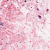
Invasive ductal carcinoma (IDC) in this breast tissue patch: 0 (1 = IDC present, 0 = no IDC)